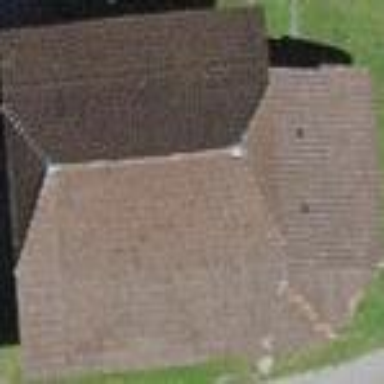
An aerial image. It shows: Barn.